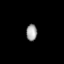
Tissue: lung
Cell type: Others
Senescence score: 0.1528
Nuclear area (px): 177
Mean DAPI intensity: 157.328